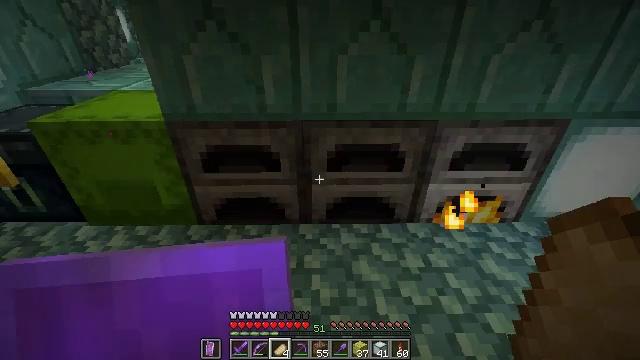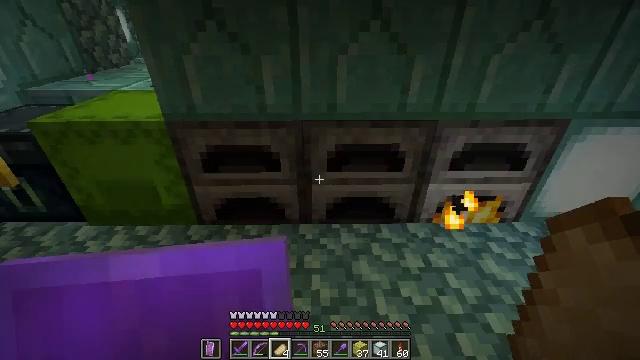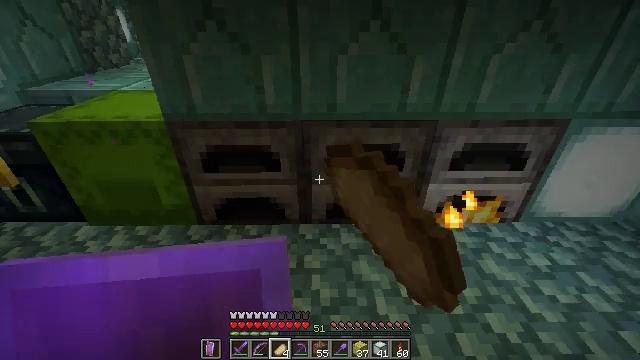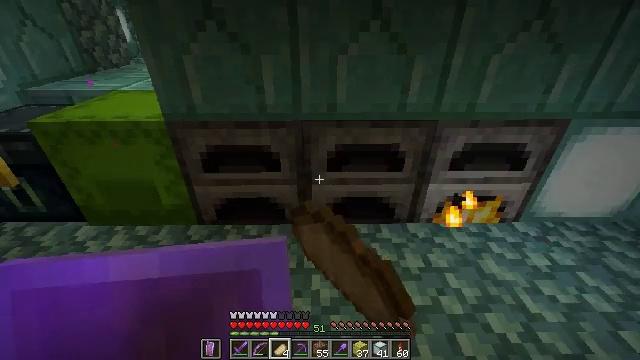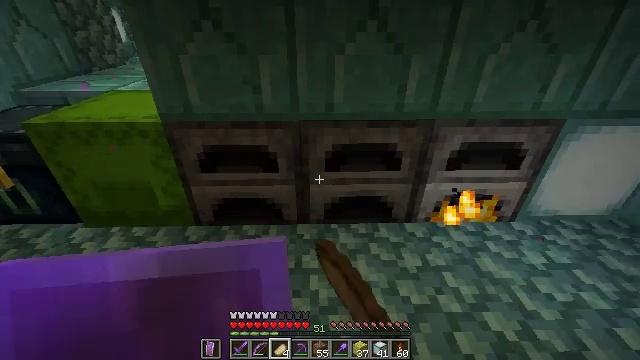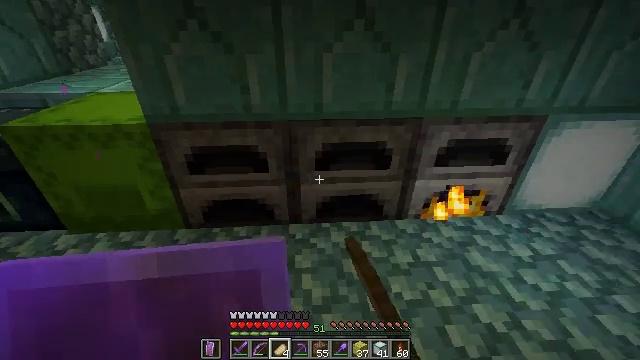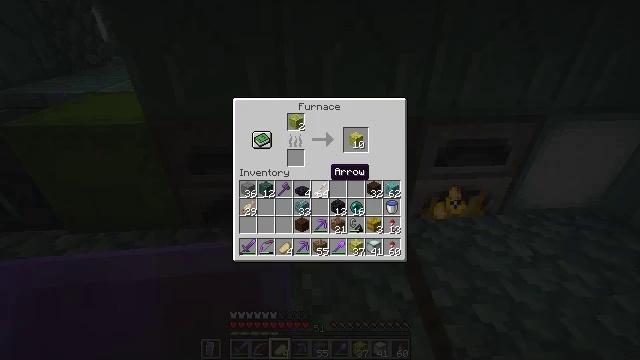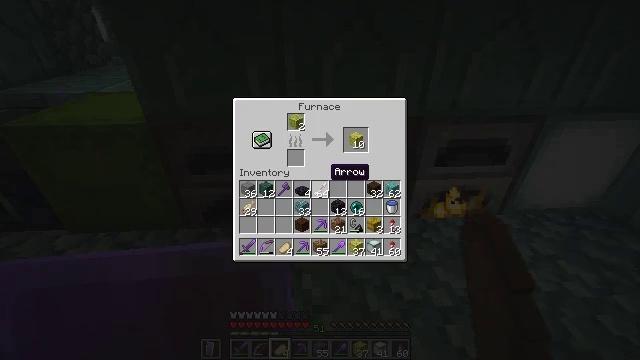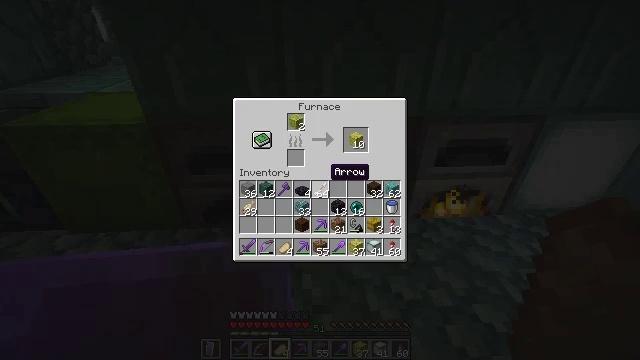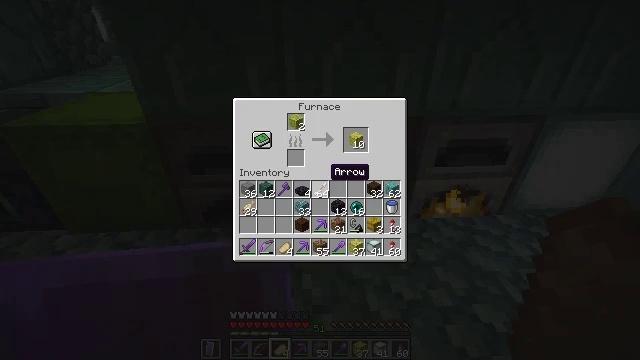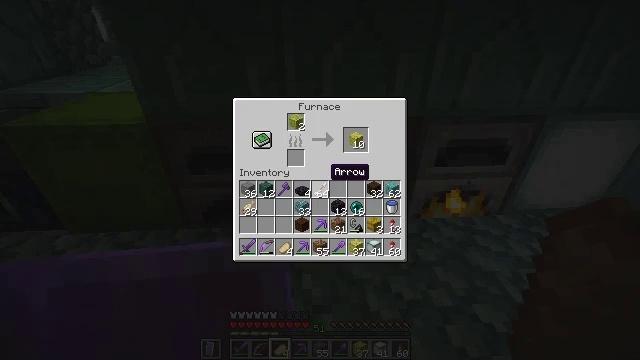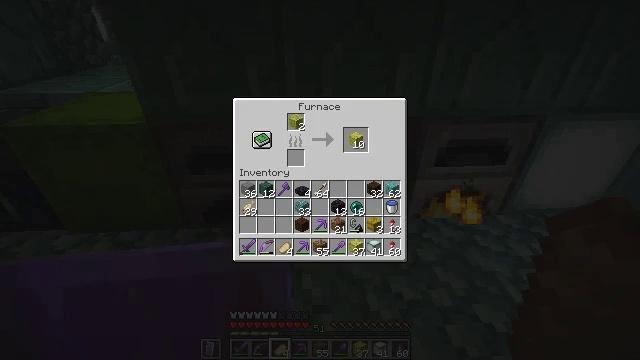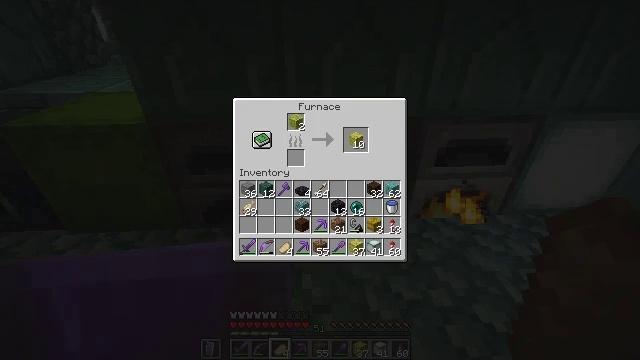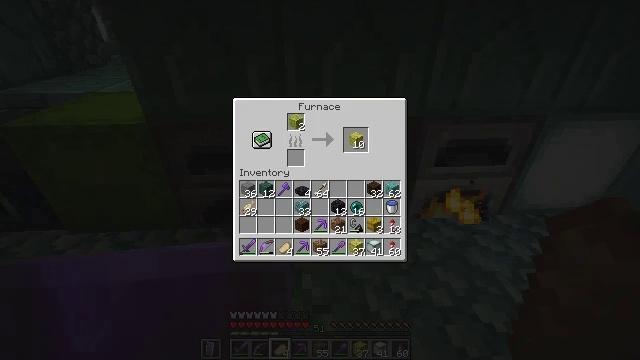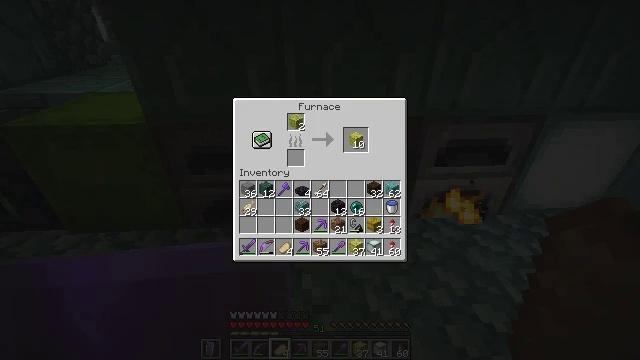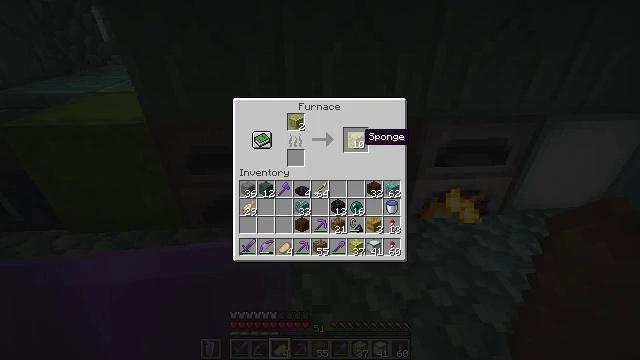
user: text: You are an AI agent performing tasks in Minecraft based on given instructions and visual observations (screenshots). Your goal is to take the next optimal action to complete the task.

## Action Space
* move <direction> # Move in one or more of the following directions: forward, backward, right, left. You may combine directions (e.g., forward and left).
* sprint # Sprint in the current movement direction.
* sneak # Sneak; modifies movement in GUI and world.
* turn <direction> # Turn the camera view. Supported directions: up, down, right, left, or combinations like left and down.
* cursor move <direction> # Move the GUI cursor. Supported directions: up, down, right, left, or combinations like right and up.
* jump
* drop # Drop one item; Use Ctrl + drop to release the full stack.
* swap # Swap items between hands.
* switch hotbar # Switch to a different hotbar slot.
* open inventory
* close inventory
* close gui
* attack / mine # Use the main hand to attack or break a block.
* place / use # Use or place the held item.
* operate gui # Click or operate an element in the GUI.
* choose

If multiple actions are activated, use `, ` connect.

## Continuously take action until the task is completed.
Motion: motion action
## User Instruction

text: craft item sponge
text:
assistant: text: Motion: use / place
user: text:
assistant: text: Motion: use / place
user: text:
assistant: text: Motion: use / place
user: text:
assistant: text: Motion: use / place
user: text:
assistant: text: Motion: turn right
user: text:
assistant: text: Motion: no_op
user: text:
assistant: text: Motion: no_op
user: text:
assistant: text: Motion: no_op
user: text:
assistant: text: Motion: no_op
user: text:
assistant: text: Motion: no_op
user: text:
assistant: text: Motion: no_op
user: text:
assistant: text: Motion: no_op
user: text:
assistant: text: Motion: turn right and up
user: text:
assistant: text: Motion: turn right and up
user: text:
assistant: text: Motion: sneak, turn right
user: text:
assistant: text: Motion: sneak
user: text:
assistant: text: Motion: sneak
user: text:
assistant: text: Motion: sneak
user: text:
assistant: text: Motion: sneak
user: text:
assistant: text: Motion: sneak
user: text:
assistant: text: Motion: sneak, attack / mine
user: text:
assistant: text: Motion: sneak, attack / mine
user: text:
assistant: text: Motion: sneak, attack / mine
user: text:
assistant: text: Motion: sneak
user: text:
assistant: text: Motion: sneak
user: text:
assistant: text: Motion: sneak
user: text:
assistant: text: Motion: no_op
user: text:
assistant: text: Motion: no_op
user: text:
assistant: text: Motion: no_op
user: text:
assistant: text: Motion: no_op